Field crop: maize
Growth stage: 2
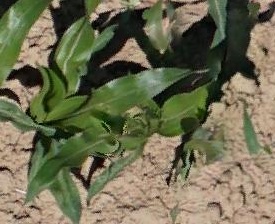
Species: maize